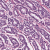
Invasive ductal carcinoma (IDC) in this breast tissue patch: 1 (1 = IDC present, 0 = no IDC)